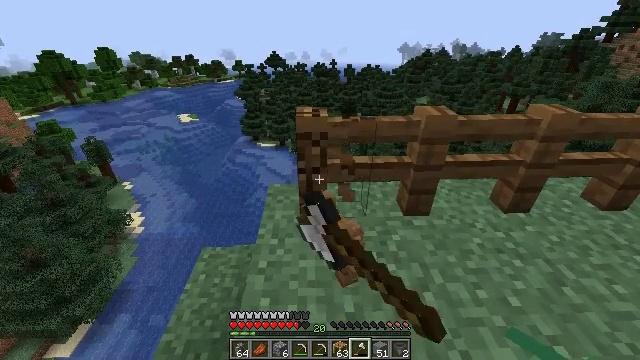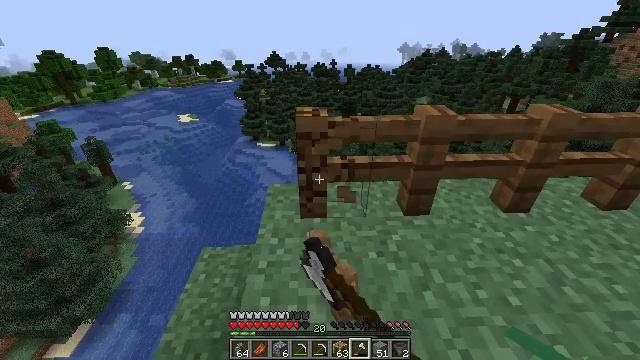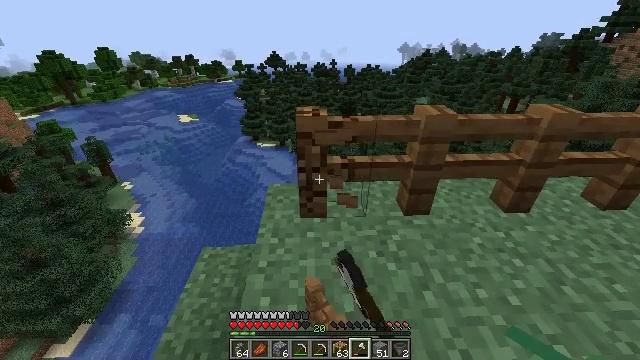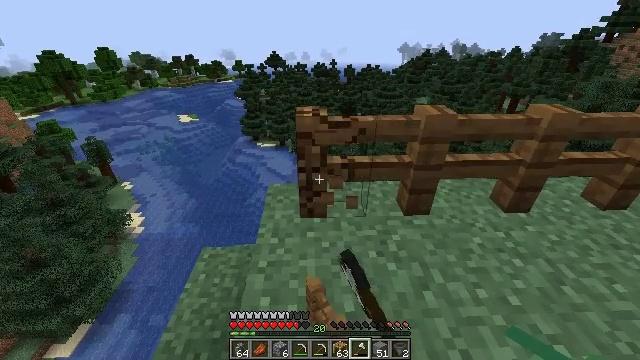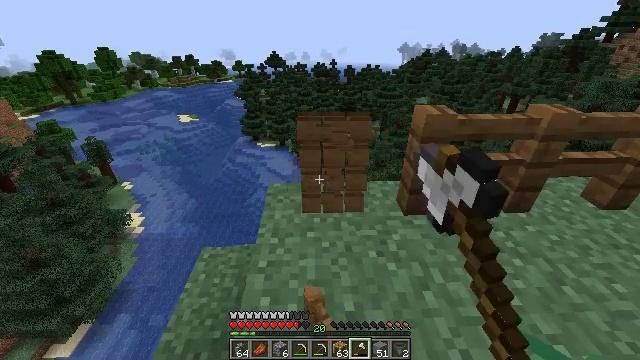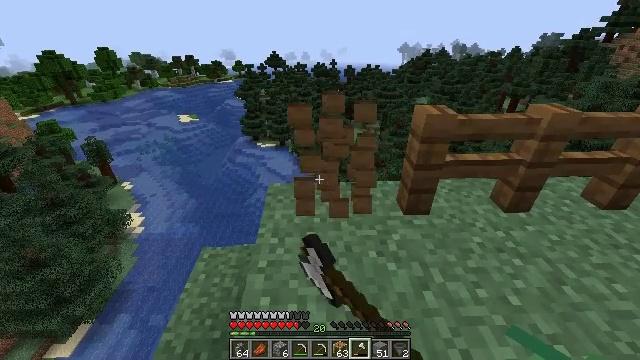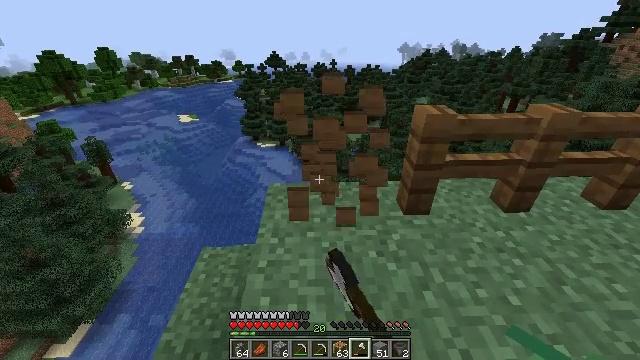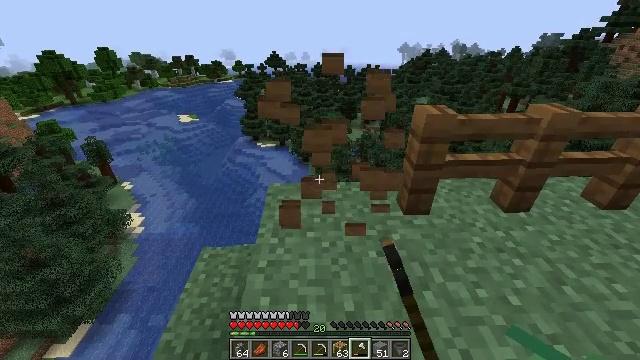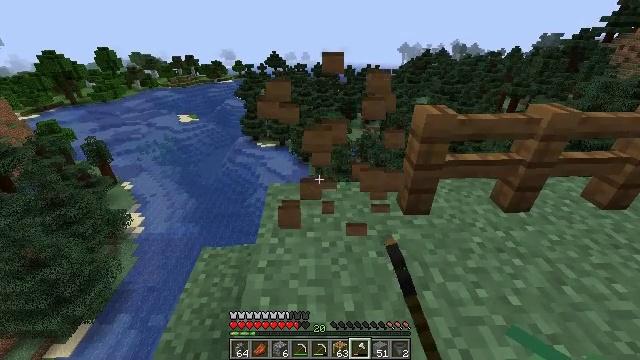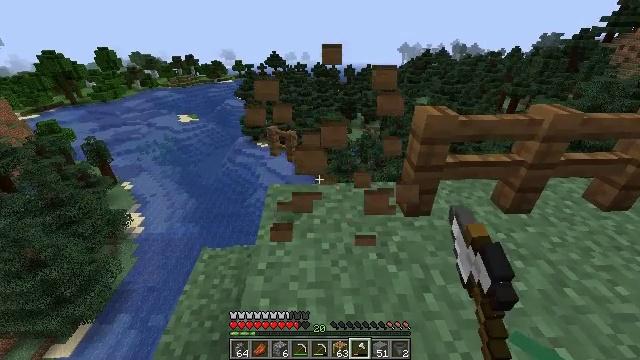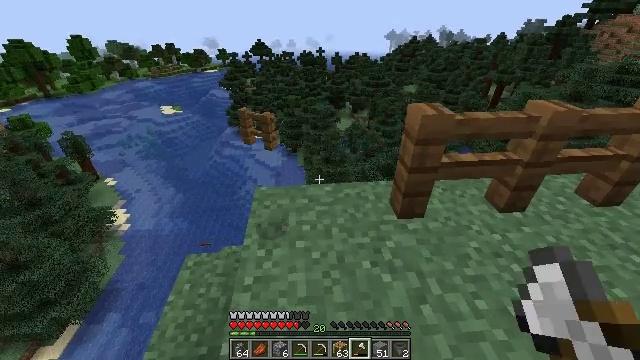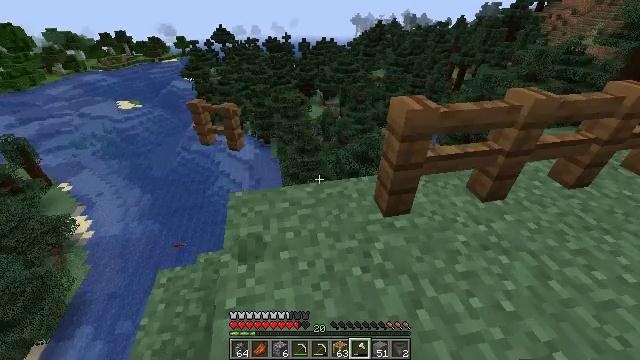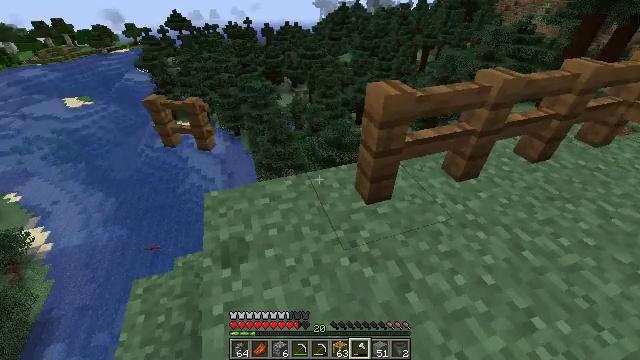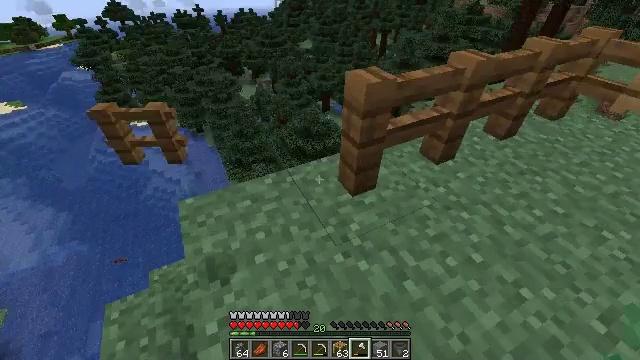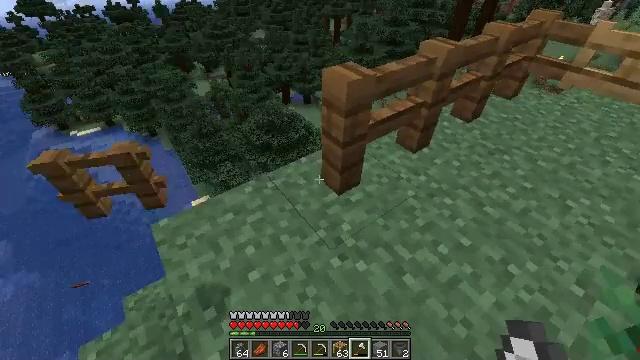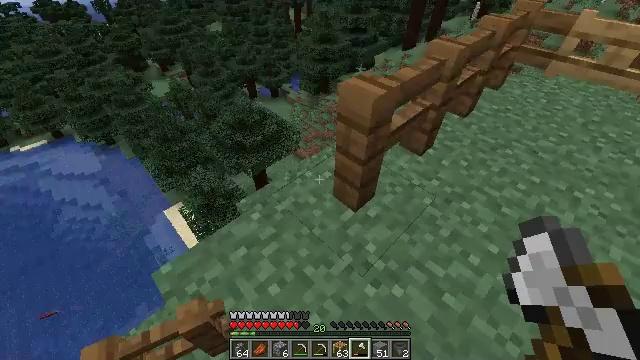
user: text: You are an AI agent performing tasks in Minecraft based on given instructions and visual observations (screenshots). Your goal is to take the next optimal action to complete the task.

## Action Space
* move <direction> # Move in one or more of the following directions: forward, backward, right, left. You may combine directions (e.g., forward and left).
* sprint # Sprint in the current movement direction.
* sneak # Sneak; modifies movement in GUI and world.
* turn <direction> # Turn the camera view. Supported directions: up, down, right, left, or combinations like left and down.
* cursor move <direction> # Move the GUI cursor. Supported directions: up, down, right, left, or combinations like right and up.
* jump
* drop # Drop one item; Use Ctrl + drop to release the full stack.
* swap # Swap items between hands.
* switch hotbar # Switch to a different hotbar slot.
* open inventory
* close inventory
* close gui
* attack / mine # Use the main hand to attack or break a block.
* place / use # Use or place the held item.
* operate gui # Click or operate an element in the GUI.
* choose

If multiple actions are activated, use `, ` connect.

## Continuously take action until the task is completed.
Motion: motion action
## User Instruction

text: Gather spruce fence pieces.
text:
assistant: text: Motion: attack / mine
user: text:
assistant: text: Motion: attack / mine
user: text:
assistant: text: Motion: attack / mine
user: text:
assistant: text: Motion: attack / mine
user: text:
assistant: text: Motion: attack / mine
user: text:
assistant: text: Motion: attack / mine
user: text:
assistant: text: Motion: attack / mine
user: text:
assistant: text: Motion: attack / mine
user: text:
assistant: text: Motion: move forward, attack / mine
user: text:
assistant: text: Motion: move forward, turn right and down
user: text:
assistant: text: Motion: move forward and move left, turn right and down
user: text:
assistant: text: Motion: move forward and move left, turn right and down
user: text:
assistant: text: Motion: move forward and move left, turn right and down
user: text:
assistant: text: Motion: move forward and move left, turn right and down
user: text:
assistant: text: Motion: move forward and move left, turn right and down
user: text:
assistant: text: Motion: move forward and move left, turn right and down
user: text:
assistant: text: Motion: move forward, turn right
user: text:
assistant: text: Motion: turn right
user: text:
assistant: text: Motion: turn right
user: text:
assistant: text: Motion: turn right and up
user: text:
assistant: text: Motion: turn right and up
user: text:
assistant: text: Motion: turn right
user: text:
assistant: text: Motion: turn right
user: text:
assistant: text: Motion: turn right and up
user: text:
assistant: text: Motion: attack / mine
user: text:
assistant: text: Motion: attack / mine
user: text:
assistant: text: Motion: turn right and up, attack / mine
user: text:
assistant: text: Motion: turn right and up, attack / mine
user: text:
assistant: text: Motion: attack / mine
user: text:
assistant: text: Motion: attack / mine